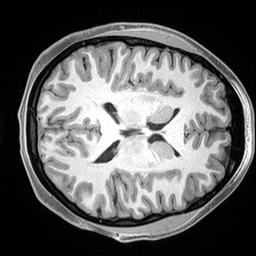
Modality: T1w
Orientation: axial
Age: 21
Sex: female
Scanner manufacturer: siemens
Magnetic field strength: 3 T
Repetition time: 2.4 s
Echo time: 0.00217 s